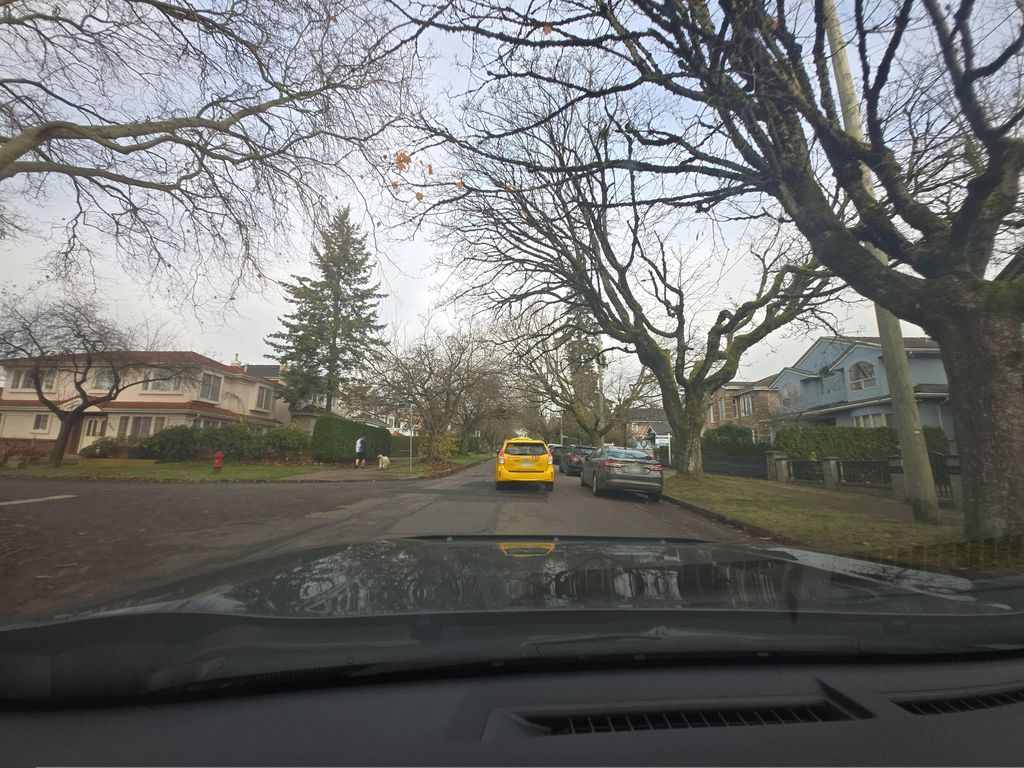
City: vancouver